Interaction volume radius: 10 \u00c5
Interaction volume height: 35 \u00c5
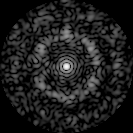
Disorder parameter: 0.7481